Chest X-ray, PA view. Patient: 23 years old, sex M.
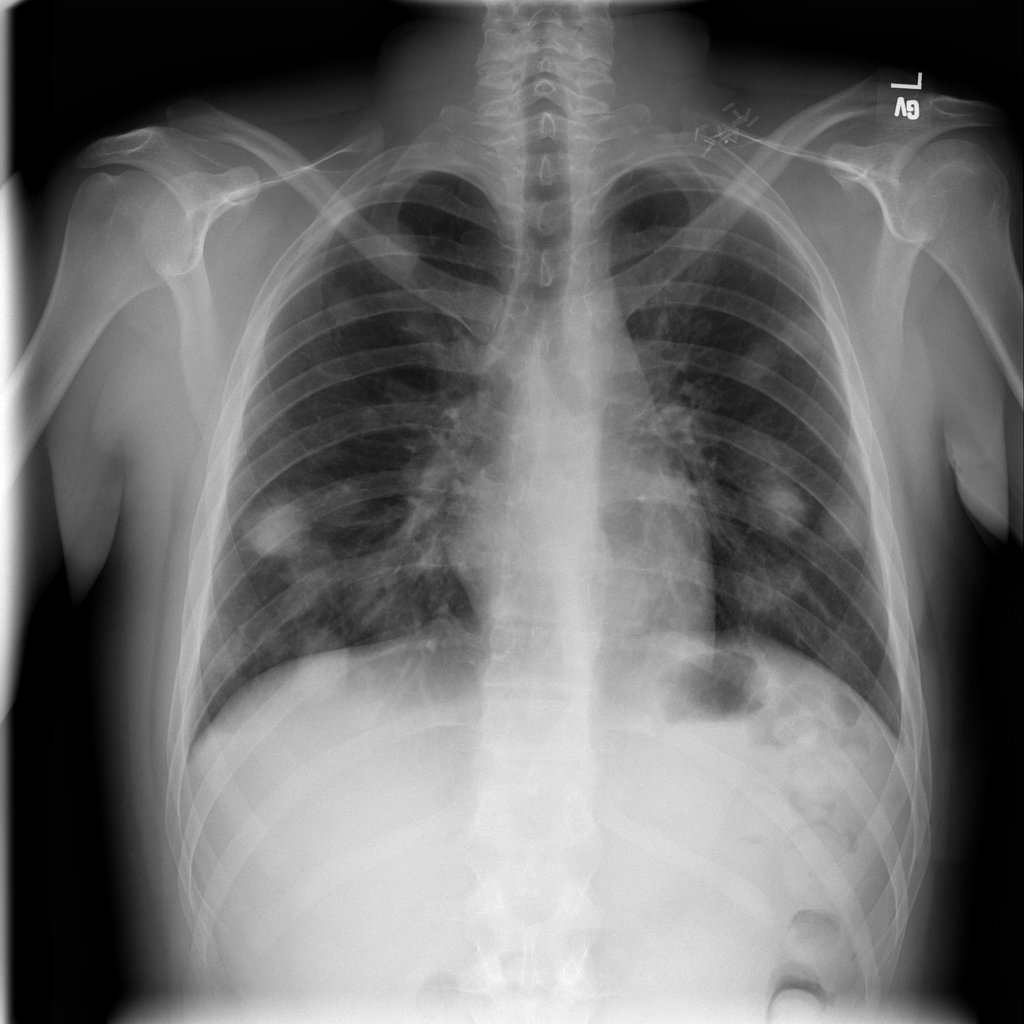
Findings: Mass